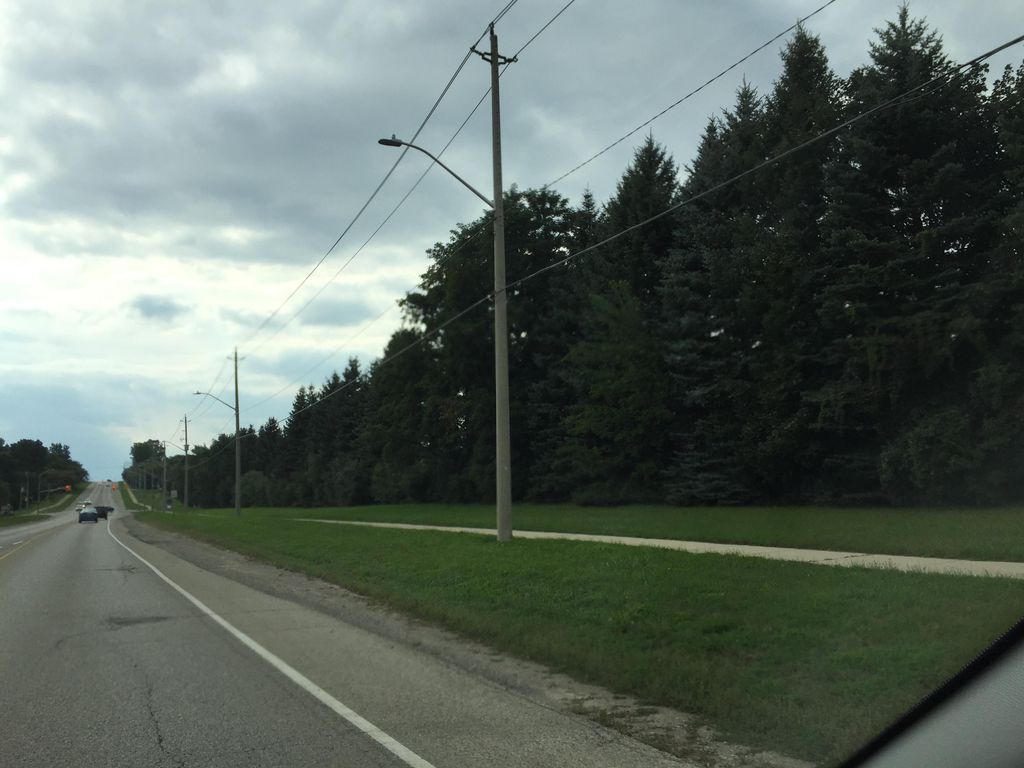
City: kitchener-waterloo